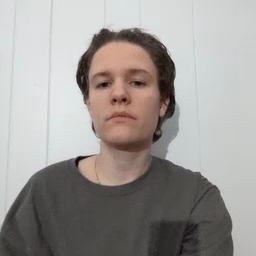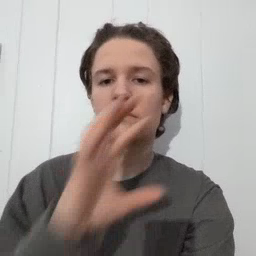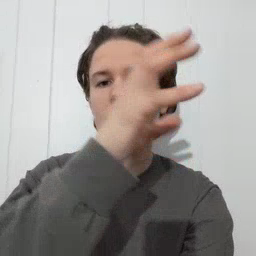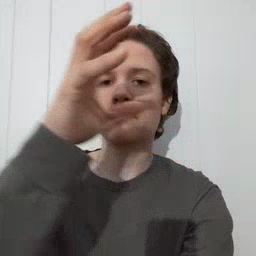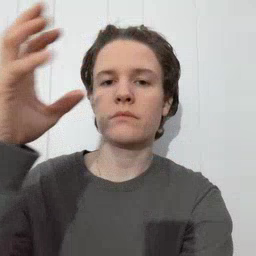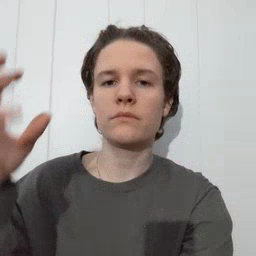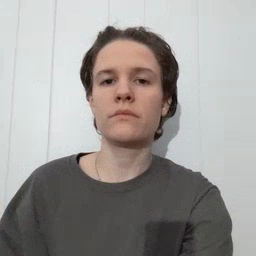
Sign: cloud